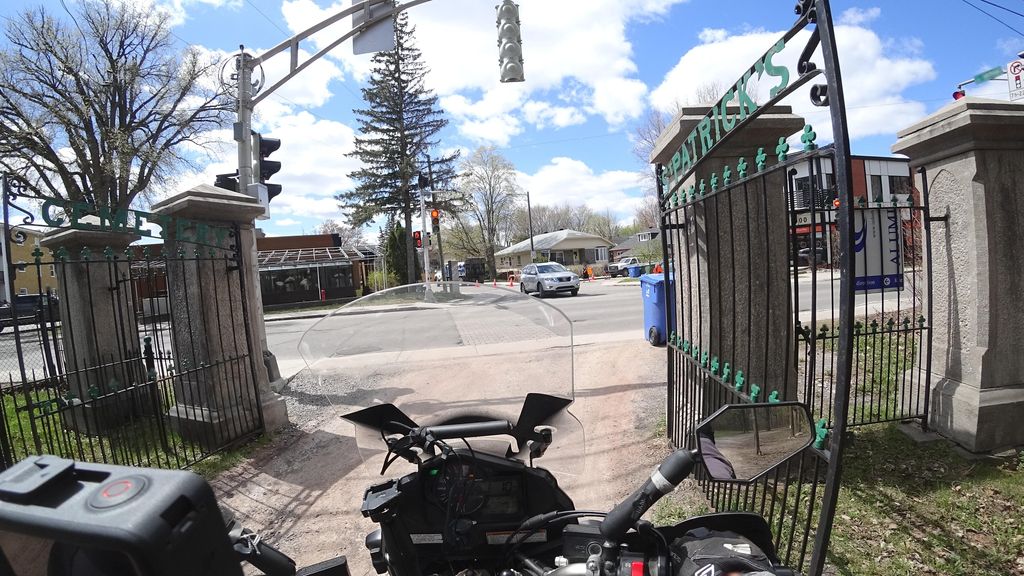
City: quebec_city